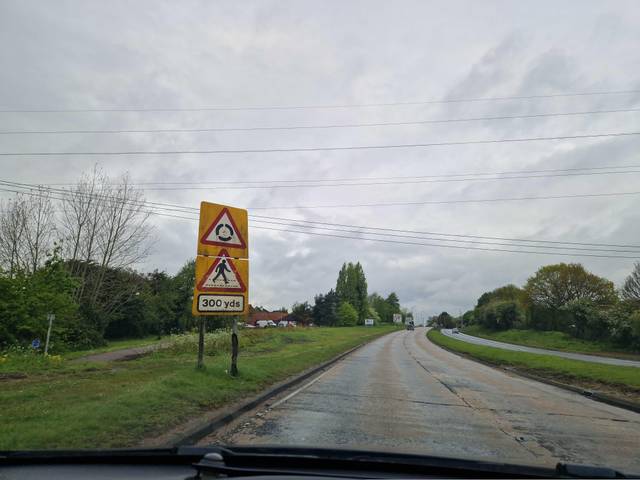
Region: United Kingdom
Coordinates: 51.882, 0.9365